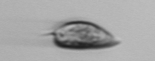
Label: Prorocentrum_triestinum